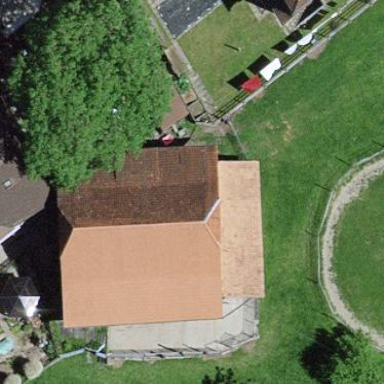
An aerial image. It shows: Rural barn.